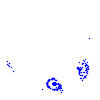
Particle: kaon